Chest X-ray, PA view. Patient: 54 years old, sex F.
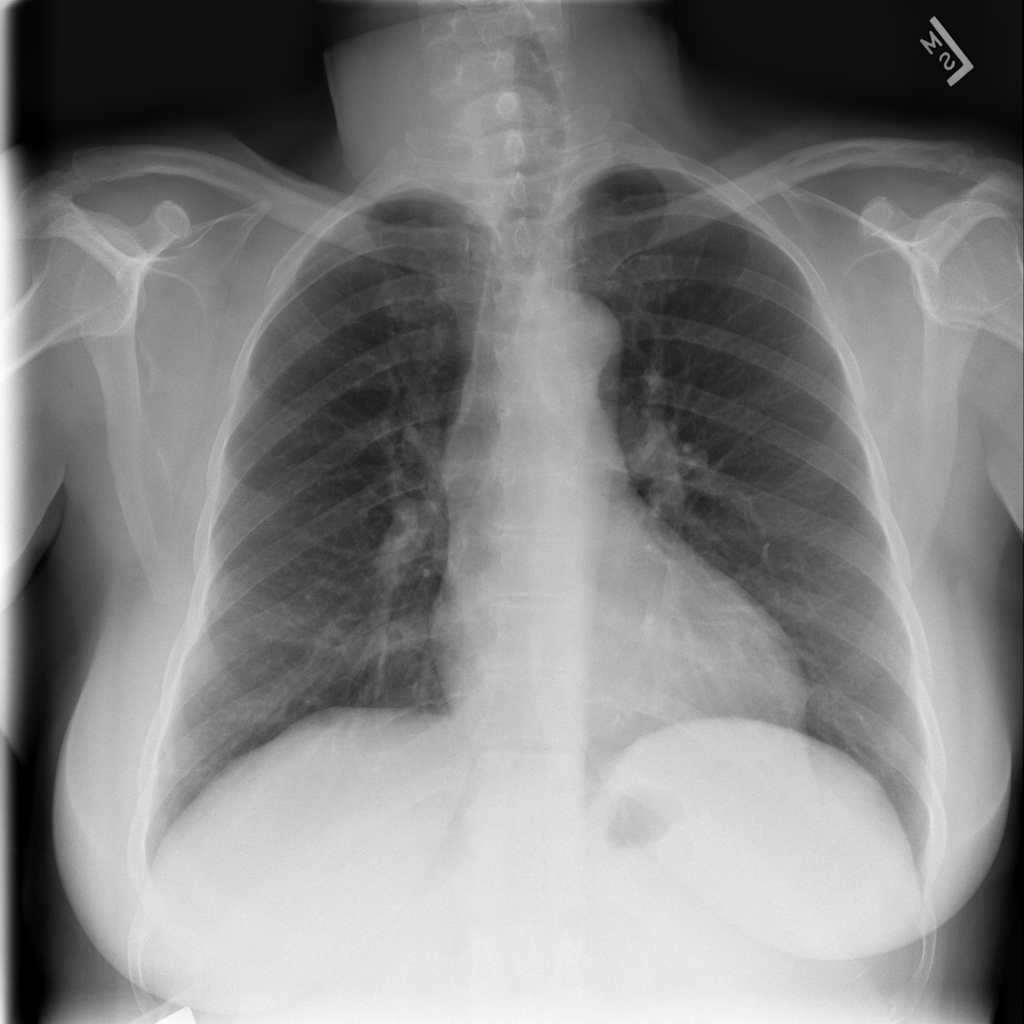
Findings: No Finding